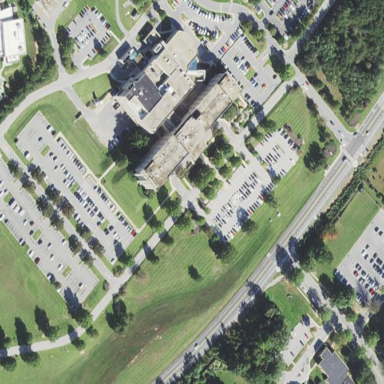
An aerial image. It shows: Hospital providing healthcare services.